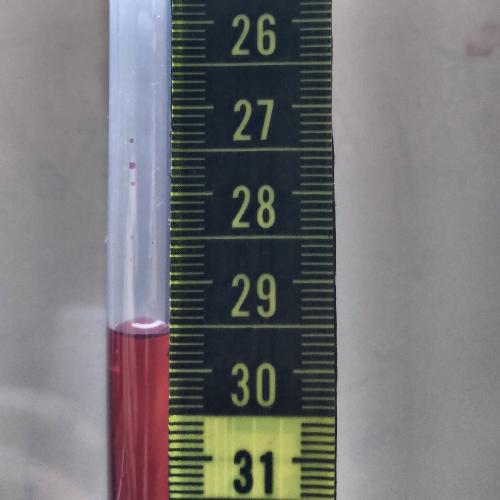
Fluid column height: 29.6 cm